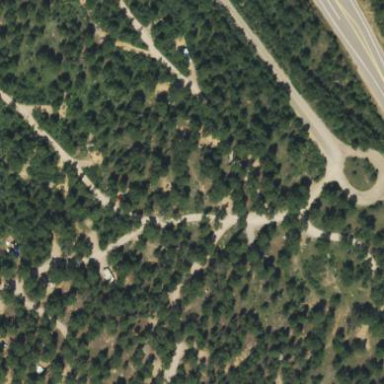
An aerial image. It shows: Campsite designated for tourism.